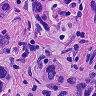
Metastatic tissue present: yes